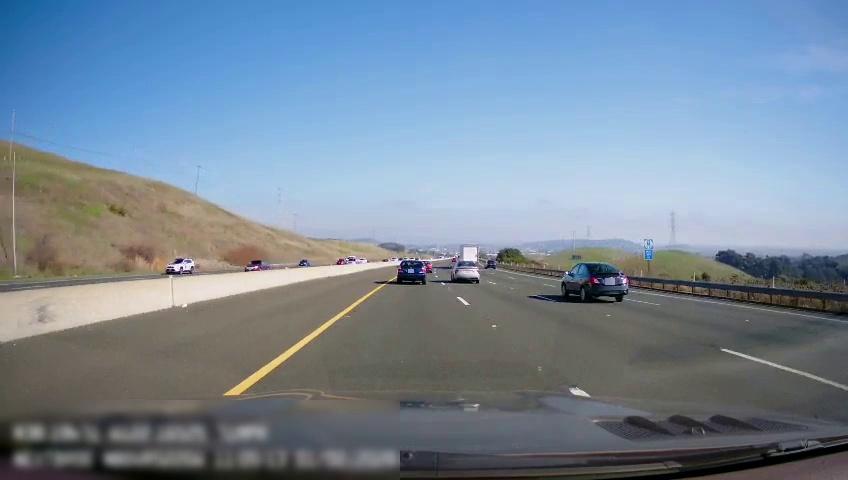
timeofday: Day
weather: Sunny
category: Drivable Space
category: Vehicles | Other LV
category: Vehicles | Car
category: Vehicles | Car
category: Vehicles | Car
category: Vehicles | SUV
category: Vehicles | Car
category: Drivable Space
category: Vehicles | SUV
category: Vehicles | SUV
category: Vehicles | Car
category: Lanes | Current Lane
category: Lanes | Current Lane
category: Lanes | Alternate Lane
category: Lanes | Alternate Lane
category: Lanes | Alternate Lane
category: Traffic | Signs